Question: Here is the demo on <URL>.
I am using Twitter's Bootstrap framework - <URL>
What you will see in the stylesheet (on JSFiddle) is at the top are the appropriate classes from Bootstrap, but at the bottom are mine.
On JSFiddle, for some reason, everything doesn't look the way I want it to (I think it could be because of the static values and the smaller window on JSFiddle).
This is how it looks in my app:

However, the issue is that it works when I specify specific widths (in pixels) for everything.
What I want to happen is, the layout stays the same regardless of the size of the browser window (the image doesn't have to resize automagically, although if that can be achieved with no JS that would be cool). So, in theory, the layout wouldn't have broken once I took it into JSFiddle.
Any ideas?
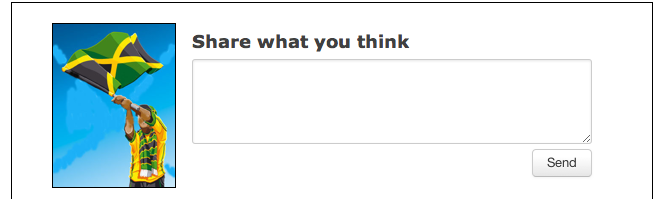
Answer: You could do this:
, get rid of the 'min-width' that is set in the Twitter css
'''
div.container-fluid {
float: bottom;
padding: 0px;
min-width:0; /* add this */
}
'''
, give the '.content div' a fluid 'width'
'''
div.container-fluid .content {
border: 1px black solid;
margin: 0px;
width: 80%; /* adjust this */
float: left;
padding: 10px;
}
'''
, 'float' the items in your form
'''
div.row.profile_pic div.span5 {
width: 120px;
float:left;
margin-right:1em;
}
div.span7{
width:40%;
float:left;
}
'''
Of course, you will need to adjust the values. I just picked some random #s.
<URL>